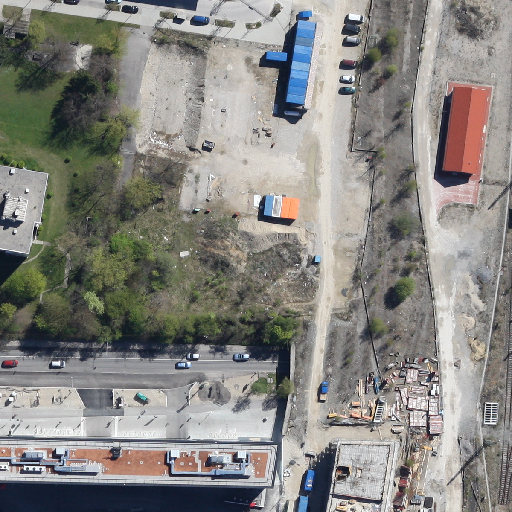
Referring expression: sidewalk along with tree